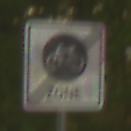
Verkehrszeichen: EndeFahrradzone
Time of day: SunriseSunset
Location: Outdoor (RoadRail)
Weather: Clear
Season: NotSpecified
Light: Natural